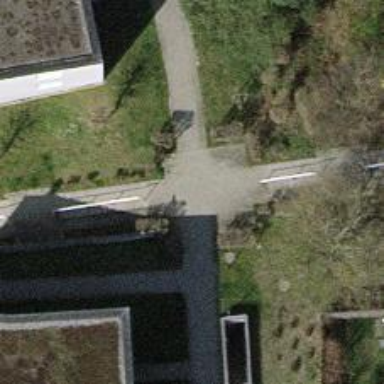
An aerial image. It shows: Path made of paving stones.